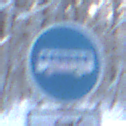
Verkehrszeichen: Busssonderstreifen
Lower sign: EinspurigeFahrzeugeFrei4
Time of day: MorningAfternoon
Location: Outdoor (Nature)
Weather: Clear
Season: Winter
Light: Natural